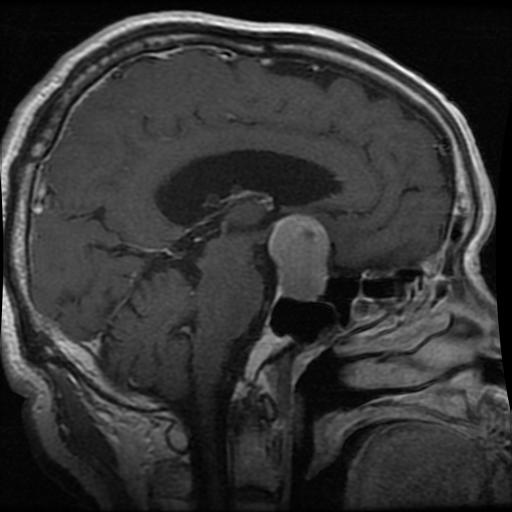
Label: pituitary